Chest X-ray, AP view. Patient: 21 years old, sex F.
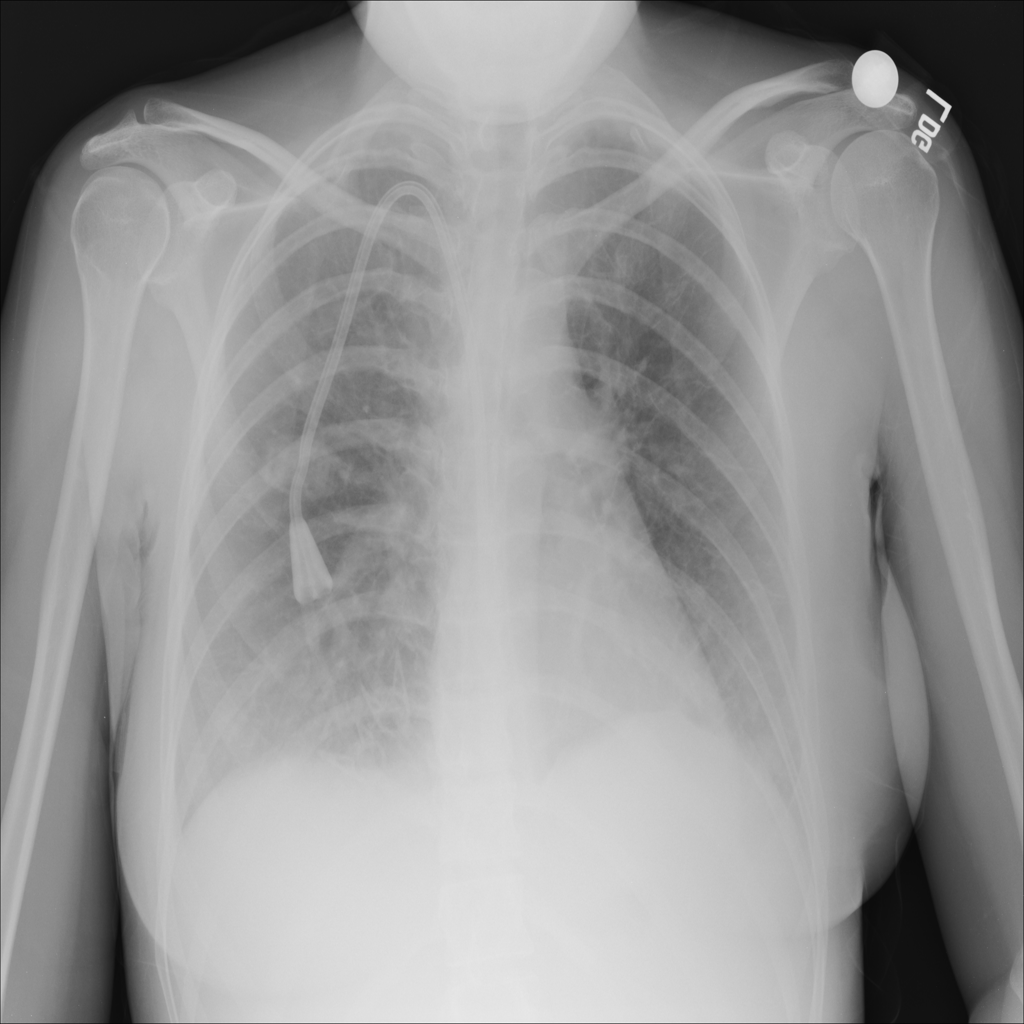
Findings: No Finding